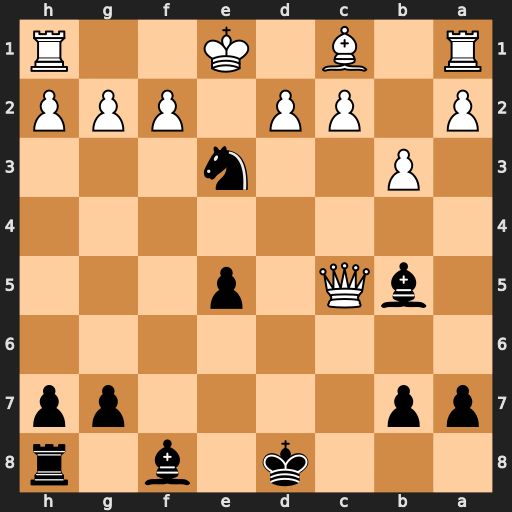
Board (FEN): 3k1b1r/pp4pp/8/1bQ1p3/8/1P2n3/P1PP1PPP/R1B1K2R
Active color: b
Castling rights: KQ
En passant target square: -
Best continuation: Nxg2+ Kd1 Bxc5